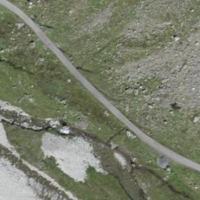
EUNIS habitat code: 26
Species observed at this site:
Caltha palustris